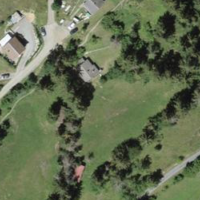
EUNIS habitat code: 52
Species observed at this site:
Geranium sanguineum